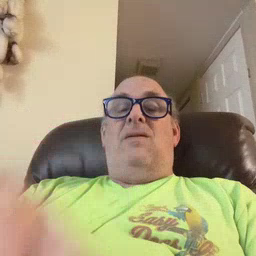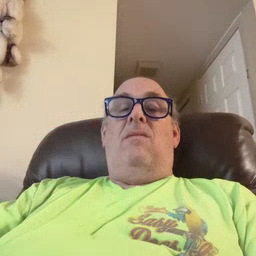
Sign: face